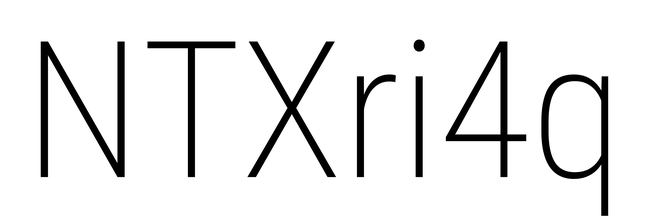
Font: Roboto_Condensed_ExtraLight